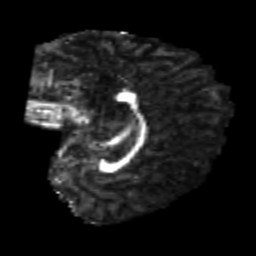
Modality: FA
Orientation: sagittal
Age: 22
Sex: female
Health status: healthy
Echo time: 0.074 s